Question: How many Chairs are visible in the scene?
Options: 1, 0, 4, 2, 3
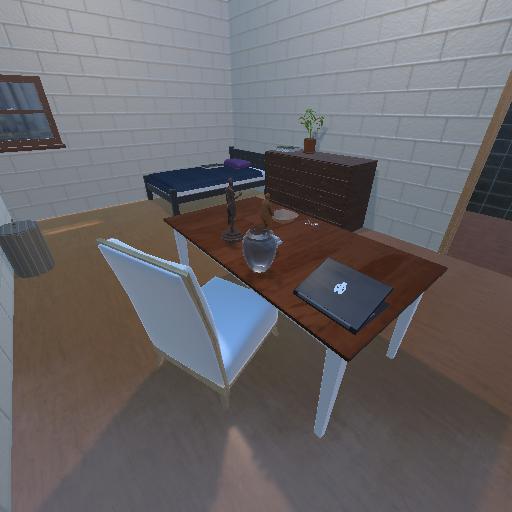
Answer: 1